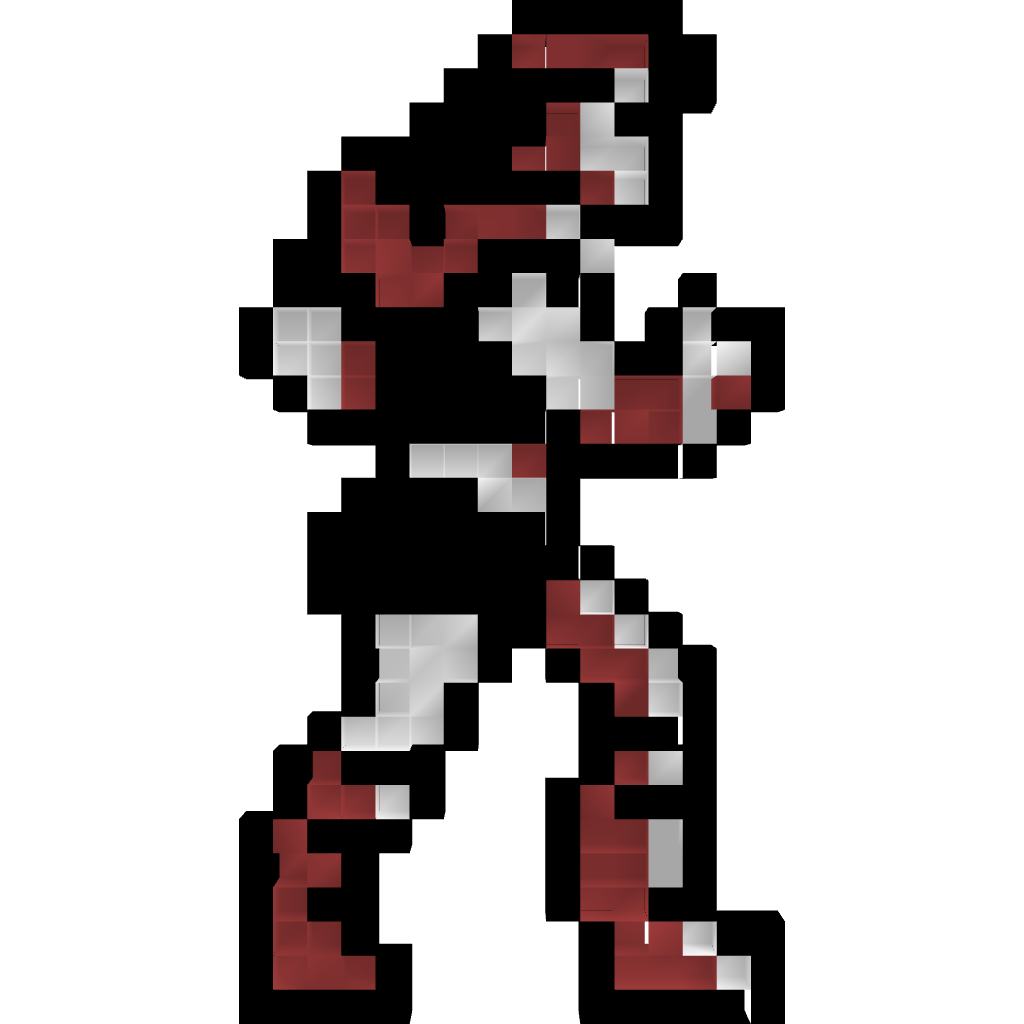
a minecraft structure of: Trevor from Castlevania 3 bad low quality